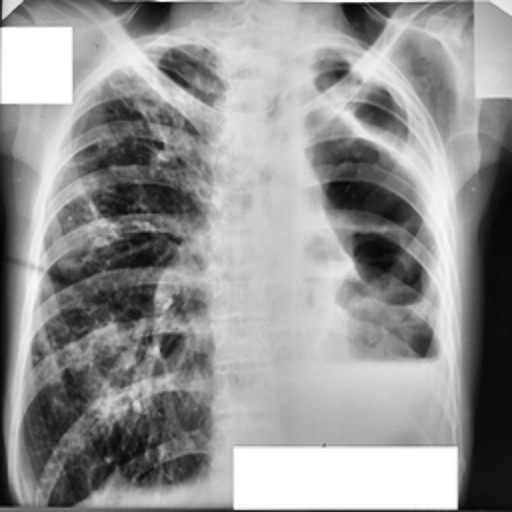
Finding: TUBERCULOSIS